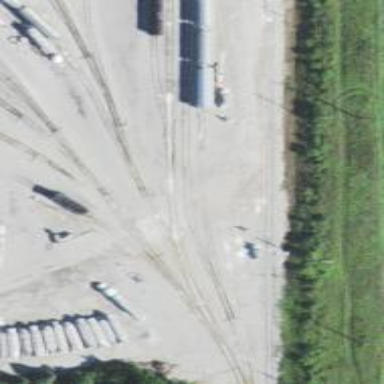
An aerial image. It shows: Rail spur service.